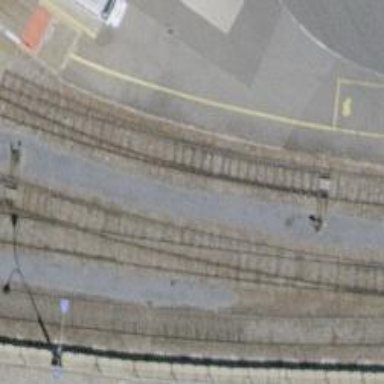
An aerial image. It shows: Railway switch.